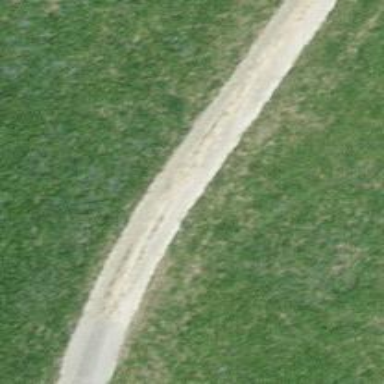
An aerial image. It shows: High-quality track road with concrete lane surface.